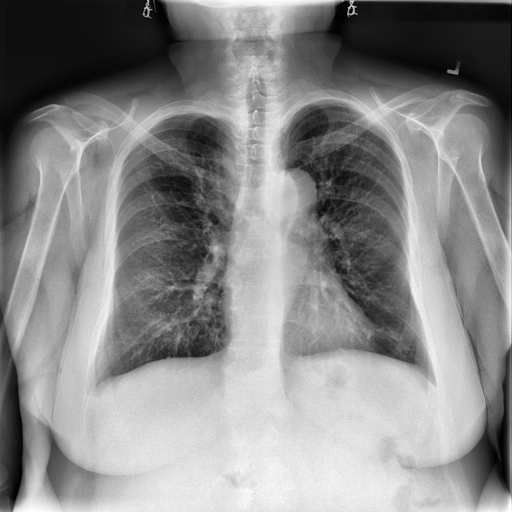
Finding: NORMAL